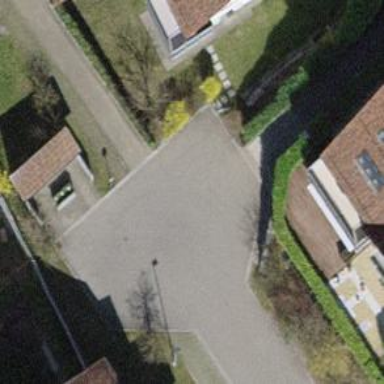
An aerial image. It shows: Set of steps on the road.